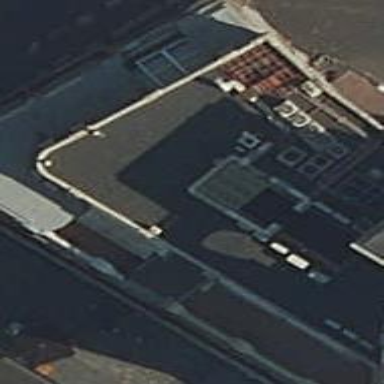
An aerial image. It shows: Part of building.